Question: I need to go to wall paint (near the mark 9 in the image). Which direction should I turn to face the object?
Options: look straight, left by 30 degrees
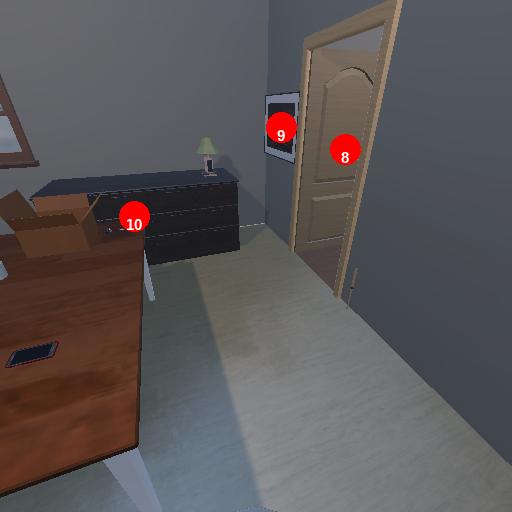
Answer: look straight